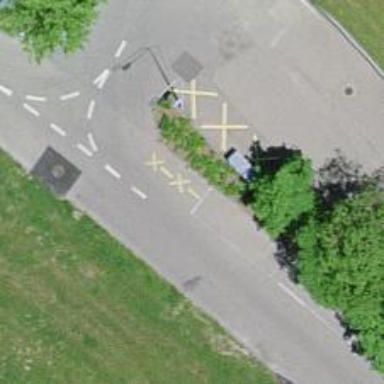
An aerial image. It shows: Bus stop with platform for public transport.